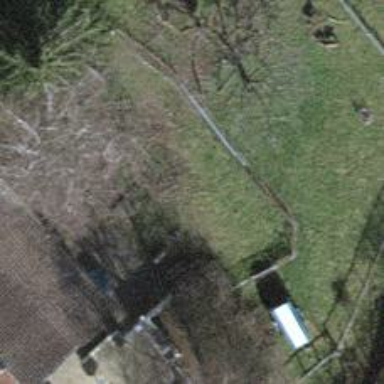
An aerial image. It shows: Fence is in the image.